Question: I modified the flexible example. I changed the height however the images get cut off. I am not sure why this happens. Can anyone help me with this?
'''
<!DOCTYPE html PUBLIC "-//W3C//DTD XHTML 1.0 Transitional//EN"
"http://www.w3.org/TR/xhtml1/DTD/xhtml1-transitional.dtd">
<html xmlns="http://www.w3.org/1999/xhtml" xml:lang="en-us">
<head>
<title>jCarousel Examples</title>
<link href="../style.css" rel="stylesheet" type="text/css" />
<!--
jQuery library
-->
<script type="text/javascript" src="../lib/jquery-1.4.2.min.js"></script>
<!--
jCarousel library
-->
<script type="text/javascript" src="../lib/jquery.jcarousel.min.js"></script>
<!--
jCarousel skin stylesheet
-->
<link rel="stylesheet" type="text/css" href="../skins/tango/skin.css" />
<style type="text/css">
/**
* Overwrite for having a carousel with dynamic width.
*/
.jcarousel-skin-tango .jcarousel-container-horizontal {
width: 85%;
}
.jcarousel-skin-tango .jcarousel-clip-horizontal {
width: 100%;
height:300px;
}
</style>
<script type="text/javascript">
jQuery(document).ready(function() {
jQuery('#mycarousel').jcarousel({
visible: 4
});
});
</script>
</head>
<body>
<div id="wrap">
<h1>jCarousel</h1>
<h2>Riding carousels with jQuery</h2>
<h3>Flexible carousel</h3>
<p>
This example shows a carousel with flexible item width. In this case, always
4 items are visible (resize the browser window to see what happens).
</p>
<ul id="mycarousel" class="jcarousel-skin-tango">
<li><img src="http://static.flickr.com/66/199481236_dc98b5abb3_s.jpg" width="175" height="375" alt="" /></li>
<li><img src="http://static.flickr.com/75/199481072_b4a0d09597_s.jpg" width="175" height="375" alt="" /></li>
<li><img src="http://static.flickr.com/57/199481087_33ae73a8de_s.jpg" width="175" height="375" alt="" /></li>
<li><img src="http://static.flickr.com/77/199481108_4359e6b971_s.jpg" width="175" height="375" alt="" /></li>
<li><img src="http://static.flickr.com/58/199481143_3c148d9dd3_s.jpg" width="175" height="375" /></li>
<li><img src="http://static.flickr.com/72/199481203_ad4cdcf109_s.jpg" width="175" height="375" /></li>
<li><img src="http://static.flickr.com/58/199481218_264ce20da0_s.jpg" width="175" height="375" alt="" /></li>
<li><img src="http://static.flickr.com/69/199481255_fdfe885f87_s.jpg" width="175" height="375" alt="" /></li>
<li><img src="http://static.flickr.com/60/199480111_87d4cb3e38_s.jpg" width="175" height="375" alt="" /></li>
<li><img src="http://static.flickr.com/70/229228324_08223b70fa_s.jpg" width="175" height="375" alt="" /></li>
</ul>
</div>
</body>
</html>
'''
Here is what happens:

As you can see, the images get cut off.
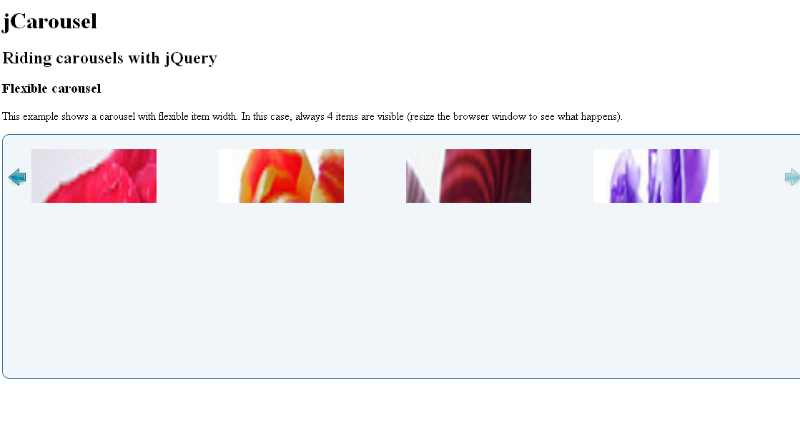
Answer: Set your LI to the height and width you desire. You will need this for jcoursel otherwise it will not cycle correctly.
'''
#mycarousel li { height: 375px; width: 175px;}
'''